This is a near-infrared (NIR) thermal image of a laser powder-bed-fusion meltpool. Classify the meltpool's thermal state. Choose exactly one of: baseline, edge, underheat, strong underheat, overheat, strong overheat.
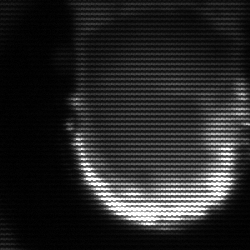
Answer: baseline